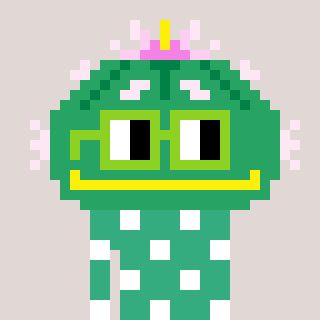
a pixel art character with square light green glasses, a peyote-shaped head and a teal-colored body on a warm background